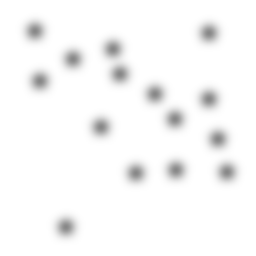
Squares: 0
Triangles: 0
Stars: 15
Total shapes: 15